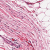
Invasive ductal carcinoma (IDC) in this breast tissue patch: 0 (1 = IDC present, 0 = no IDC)